Question: '''
select v.vehicleID, y.year, ma.make, mo.model, s.style, p.partID, p.dateModified
from Part as p
join VehiclePart as vp on p.partID = vp.partID
join Vehicle as v on vp.vehicleID = v.vehicleID
join Year as y on v.yearID = y.yearID
join Make as ma on v.makeID = ma.makeID
join Model as mo on v.modelID = mo.modelID
join Style as s on v.styleID = s.styleID
where p.status != 999
group by p.partID, ma.make, mo.model, s.style, y.year, vp.drilling
'''
And I get results like this:

I want all the Volkswagen Golf, "2 or 4 door H", 11000, 2013-10-09 to have a generated column(alias) to have a groupID (such as 1)
then I want all the volkswagen gti, "2 or 4 door H" 11000, 2013-10-09 to have a generated column(alias) to have a groupID of 2 and so on.
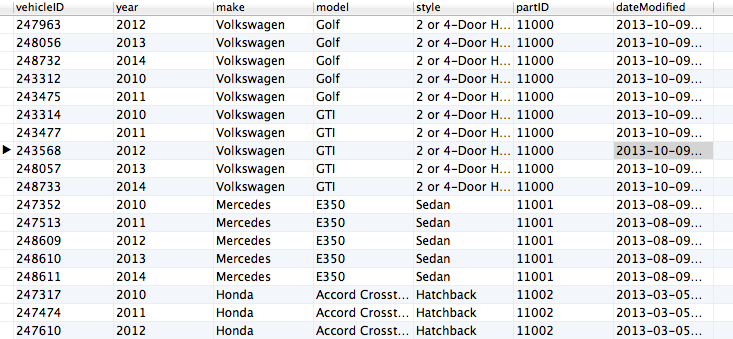
Answer: That is possible, but it is better to have sort of a group identifier or a hash consisting of soms selections. For example
'''
SELECT MD5(CONCAT(mo.model, p.dateModified)) AS group_identifier, * FROM ...
'''
Then you have a unique identifier of each group, which is always the same, but not a number. When you want a number, you come up with some problems such as mapping a number to a certain group of sub identifiers. So a hash is probably a better solution for you problem.